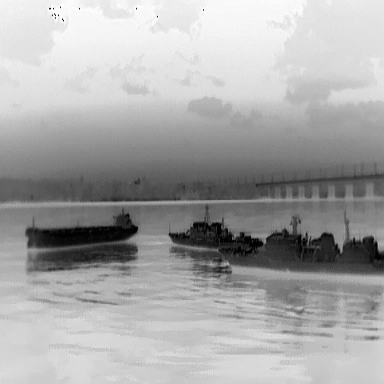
There are two warships in the infrared image.